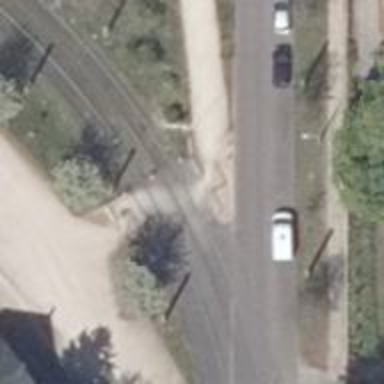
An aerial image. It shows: Uncontrolled tram railway crossing.